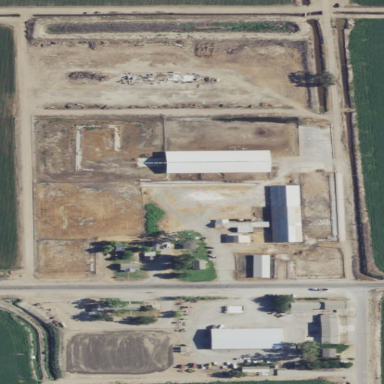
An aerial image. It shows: Farmyard area.